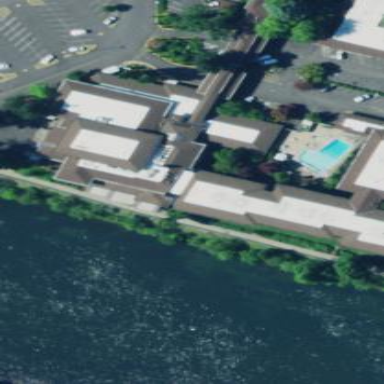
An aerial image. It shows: Part of building is shown in the image.